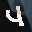
Label: 4